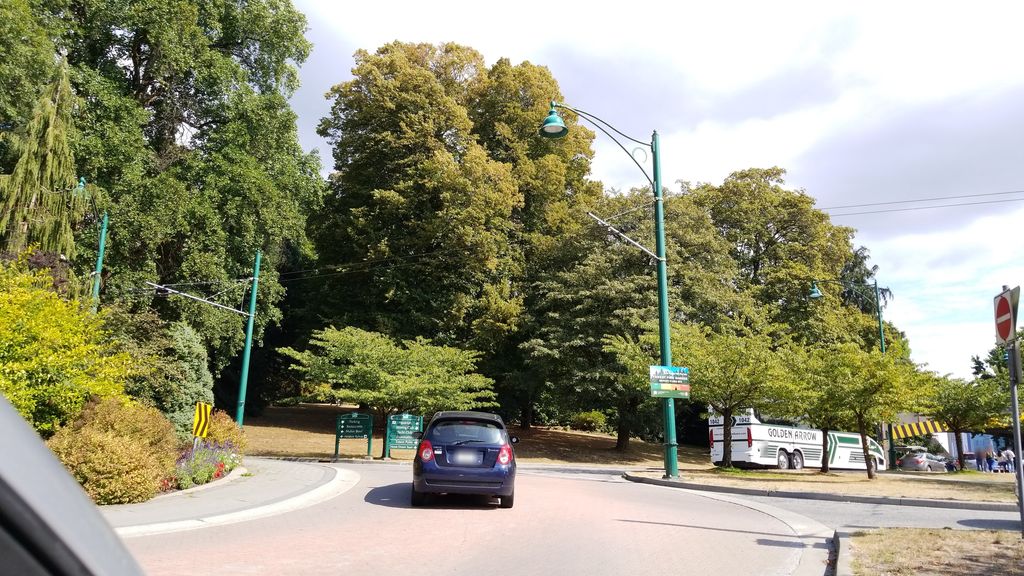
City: vancouver